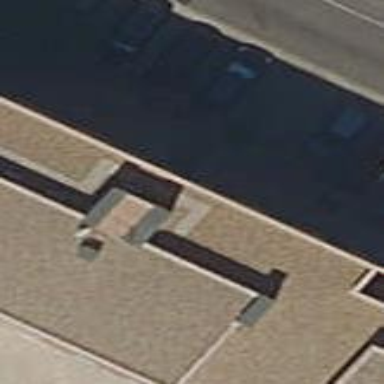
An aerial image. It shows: Part of building.